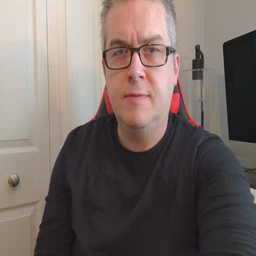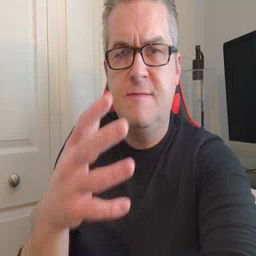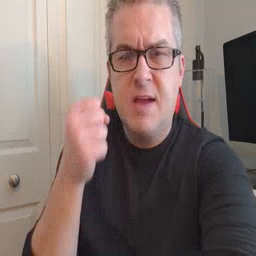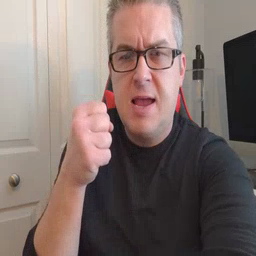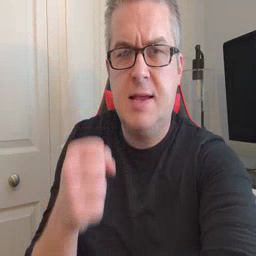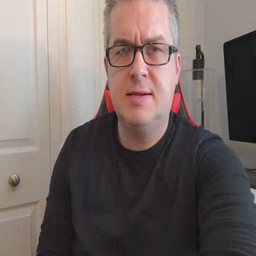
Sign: fast